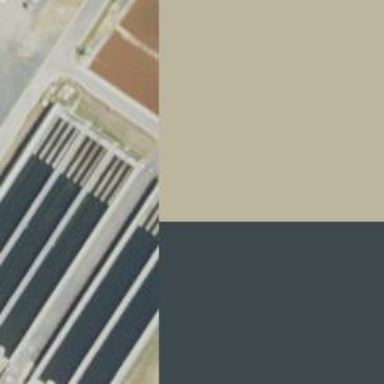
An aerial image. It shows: Body of wastewater.